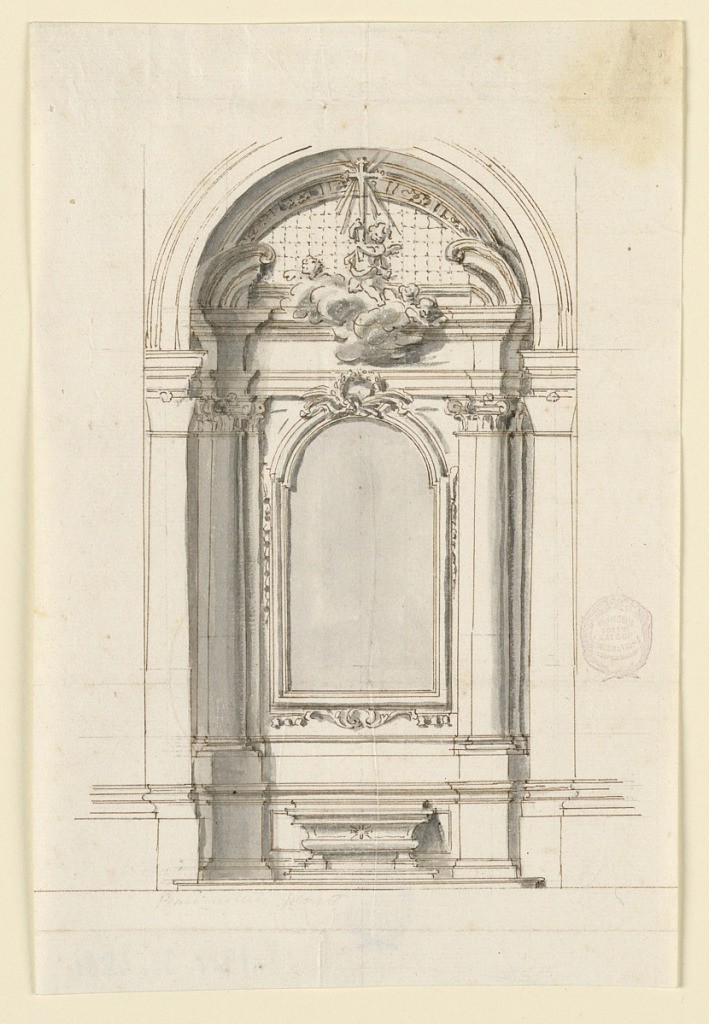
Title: Project for an altar in a side chapel
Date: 1725–1750
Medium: Pencil, pen, ink, brush, and grey watercolor on paper
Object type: Drawing
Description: Vertical composition of an altar. The back wall of the chapel has the outlines of the entrance of a church. The mensa has the shape of a sarcophagus, flanked by pilasters and embedded columns. In the center there are clouds with three cherubim and an angel supporting a cross.